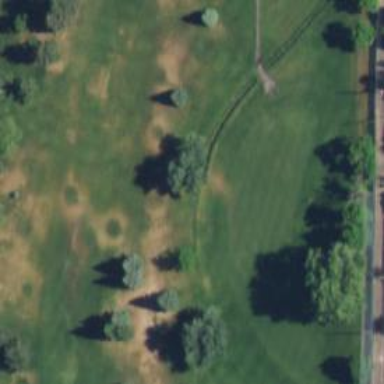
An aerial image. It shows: Golf hole.